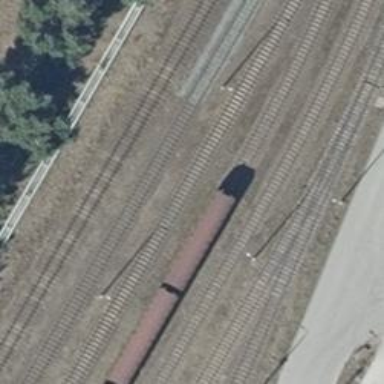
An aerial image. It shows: Railway yard.